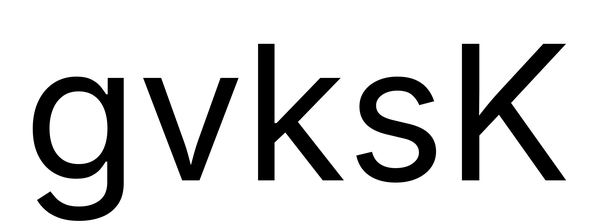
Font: Inter_Regular